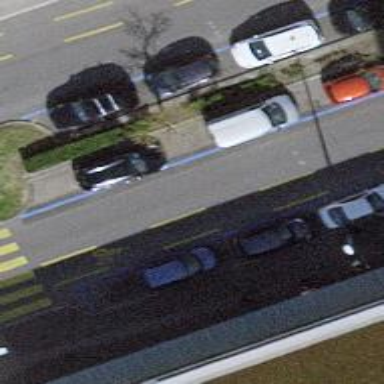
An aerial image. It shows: Tertiary road with cycle lane and trolley wires in place.